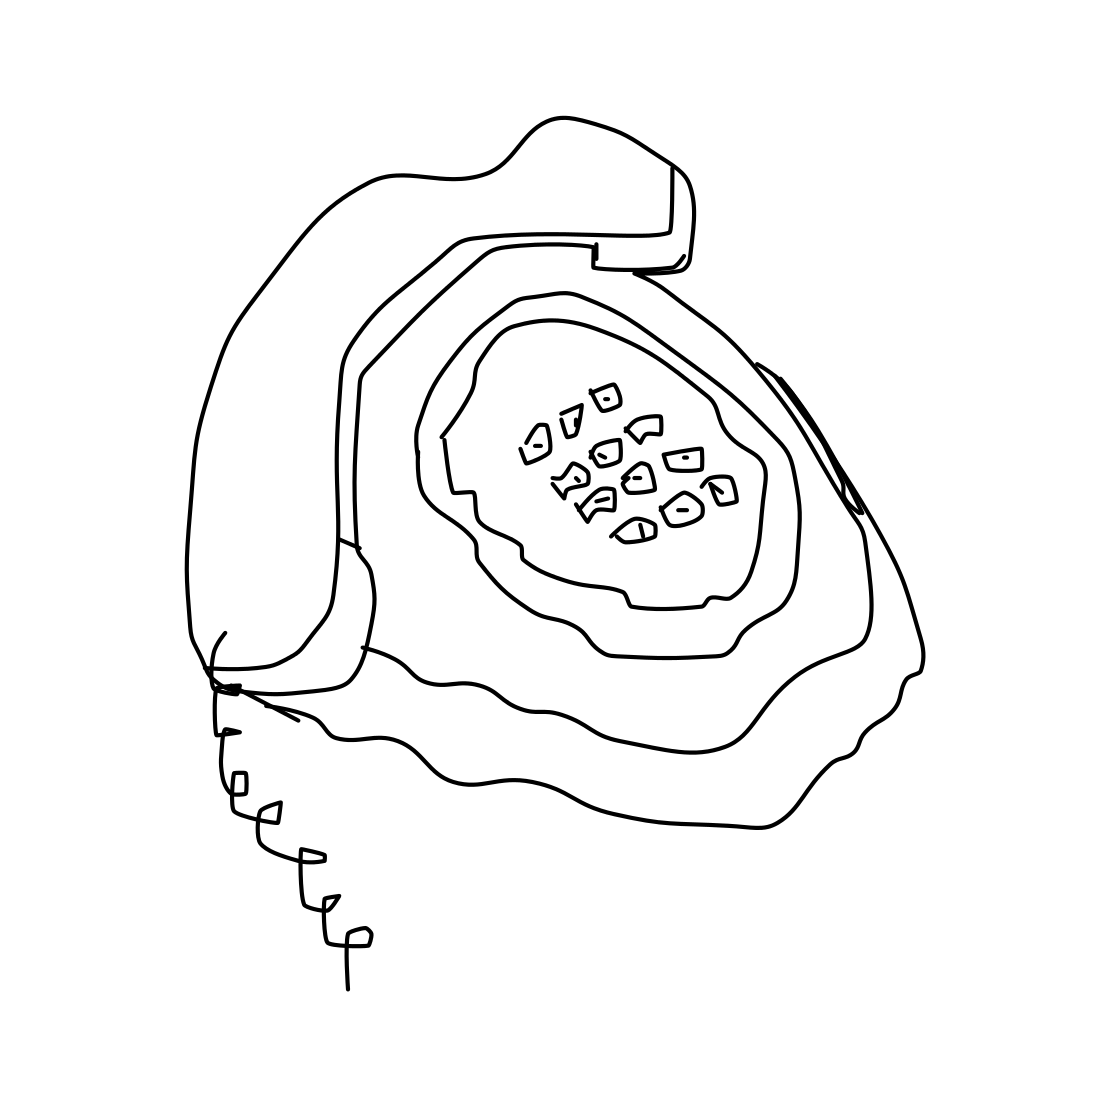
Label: telephone